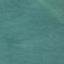
Label: SeaLake